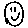
Label: smiley face